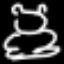
Label: frog